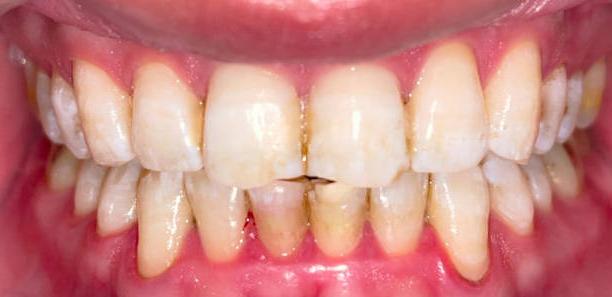
Condition: Calculus